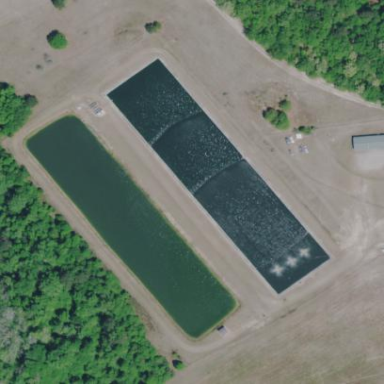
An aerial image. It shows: Basin containing waste water. It is natural water feature.